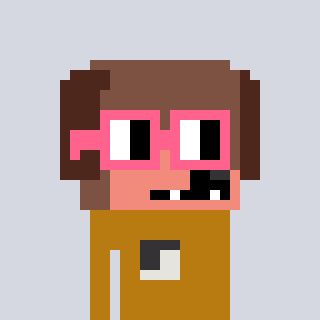
a pixel art character with square pink glasses, a dog-shaped head and a gold-colored body on a cool background